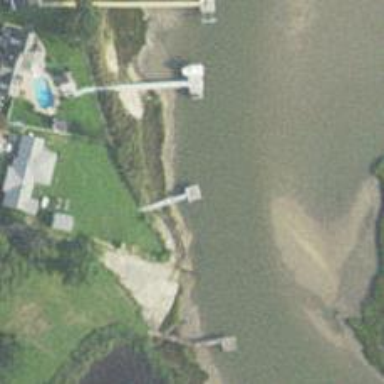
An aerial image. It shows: Man-made pier.